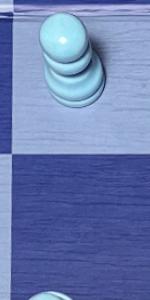
Label: Empty